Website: apple
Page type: newsletter-management
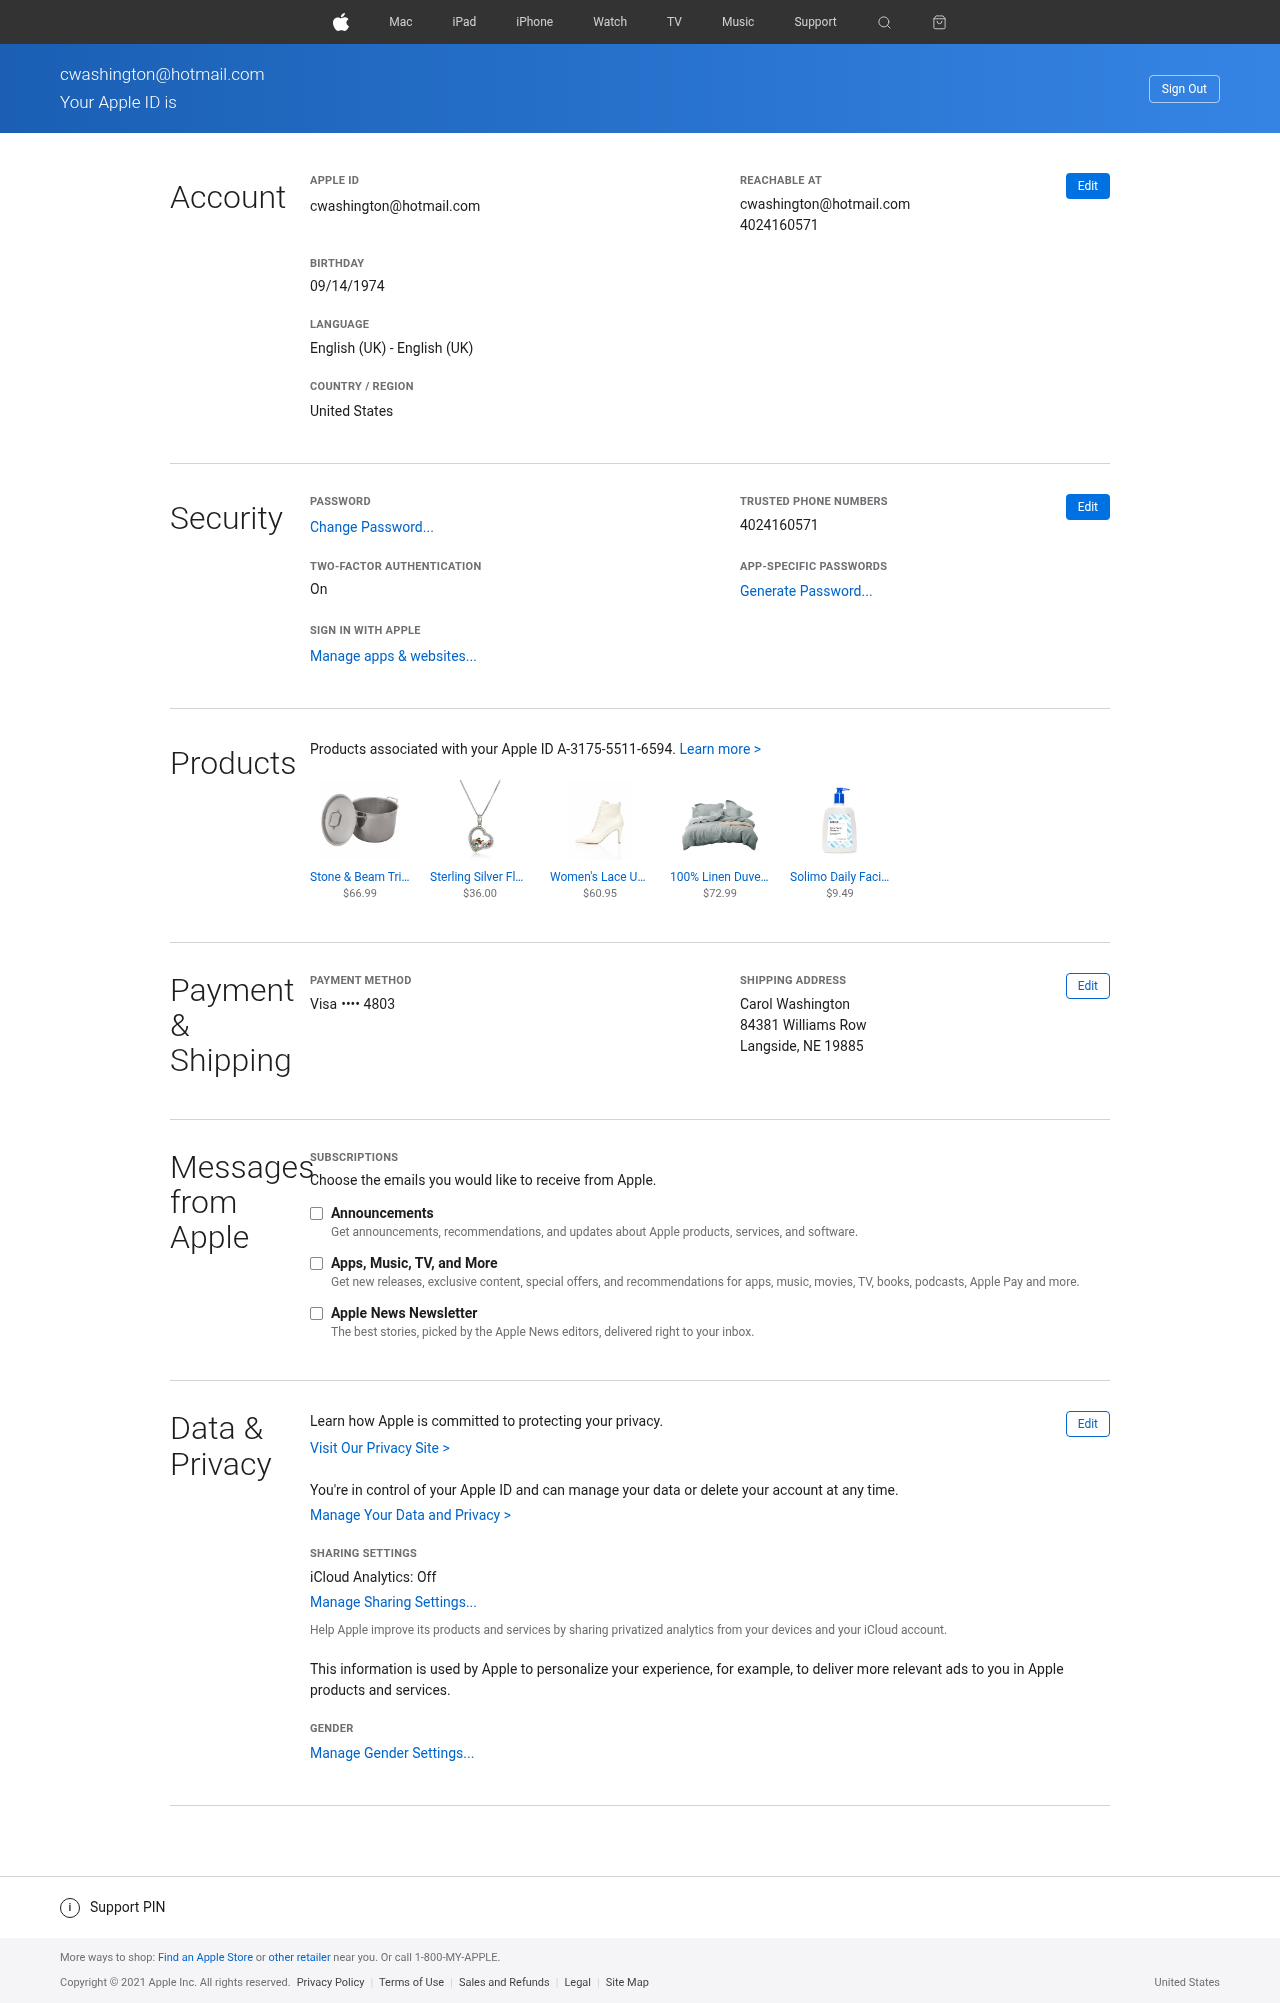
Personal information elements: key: PII_CARD_LAST4
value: •••• 4803
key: PII_CARD_TYPE
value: Visa
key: PII_CITY_STATE_ZIP
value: Langside, NE 19885
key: PII_COUNTRY
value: United States
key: PII_DOB
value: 09/14/1974
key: PII_EMAIL
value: cwashington@hotmail.com
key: PII_FULLNAME
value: Carol Washington
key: PII_PHONE
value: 4024160571
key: PII_STREET
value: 84381 Williams Row
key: PII_EMAIL2
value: cwashington@hotmail.com
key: PII_EMAIL3
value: cwashington@hotmail.com
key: PII_PHONE2
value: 4024160571
Product elements: key: PRODUCT1_NAME
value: Stone & Beam Tri-Ply Stainless Steel Stockpot, 12-Quart (Renewed)
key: PRODUCT1_PRICE
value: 66.99
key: PRODUCT2_NAME
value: Sterling Silver Floating Multicolor Cubic Zirconia Heart Pendant Necklace
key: PRODUCT2_PRICE
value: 36
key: PRODUCT3_NAME
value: Women's Lace Up, Beige Neutral), US 5
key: PRODUCT3_PRICE
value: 60.95
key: PRODUCT4_NAME
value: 100% Linen Duvet Cover Set-200x220+2x80x80cm
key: PRODUCT4_PRICE
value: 72.99
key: PRODUCT5_NAME
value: Solimo Daily Facial Cleanser for Normal to Oily Skin, 16 Fluid Ounce
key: PRODUCT5_PRICE
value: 9.49